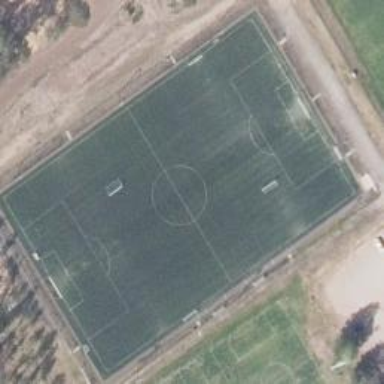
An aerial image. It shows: Soccer pitch with artificial turf designed for leisure and sports activities.